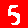
Digit: 5